Field crop: maize
Growth stage: 2
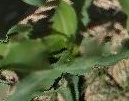
Species: maize